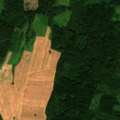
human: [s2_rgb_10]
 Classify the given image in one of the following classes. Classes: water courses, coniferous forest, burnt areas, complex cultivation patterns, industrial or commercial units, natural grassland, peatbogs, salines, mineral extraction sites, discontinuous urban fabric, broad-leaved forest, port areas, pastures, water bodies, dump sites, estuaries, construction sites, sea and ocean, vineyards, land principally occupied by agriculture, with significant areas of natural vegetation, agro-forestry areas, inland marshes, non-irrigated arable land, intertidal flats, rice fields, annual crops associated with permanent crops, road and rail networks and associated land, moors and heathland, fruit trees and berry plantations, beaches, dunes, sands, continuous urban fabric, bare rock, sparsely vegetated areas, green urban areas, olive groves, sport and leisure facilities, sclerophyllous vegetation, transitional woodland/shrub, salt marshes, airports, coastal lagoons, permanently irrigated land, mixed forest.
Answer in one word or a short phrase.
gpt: non-irrigated arable land, coniferous forest, mixed forest, transitional woodland/shrub